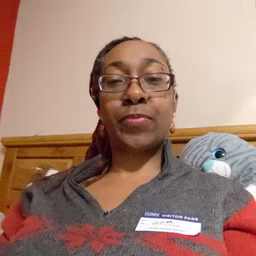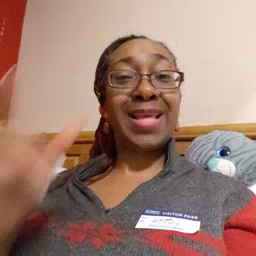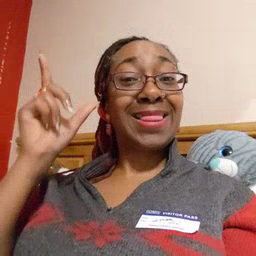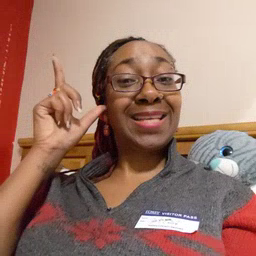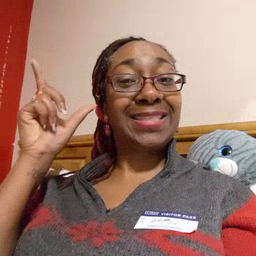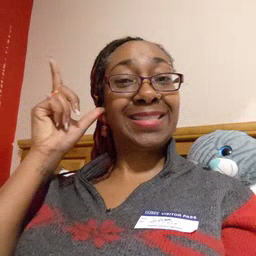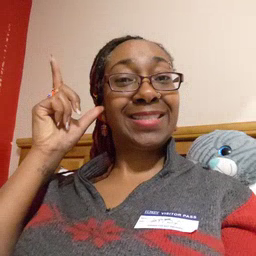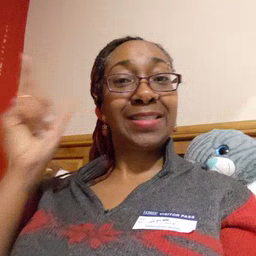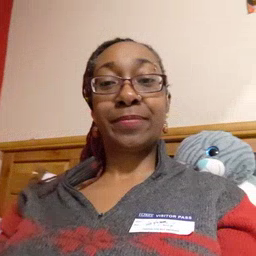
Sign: listen